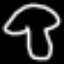
Label: mushroom